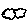
Label: cloud